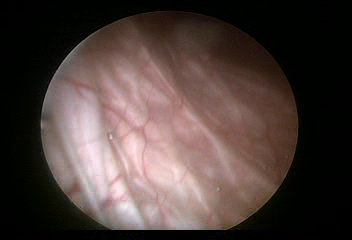
Modality: WLC
Class: Normal mucosa
Bladder cancer association: No